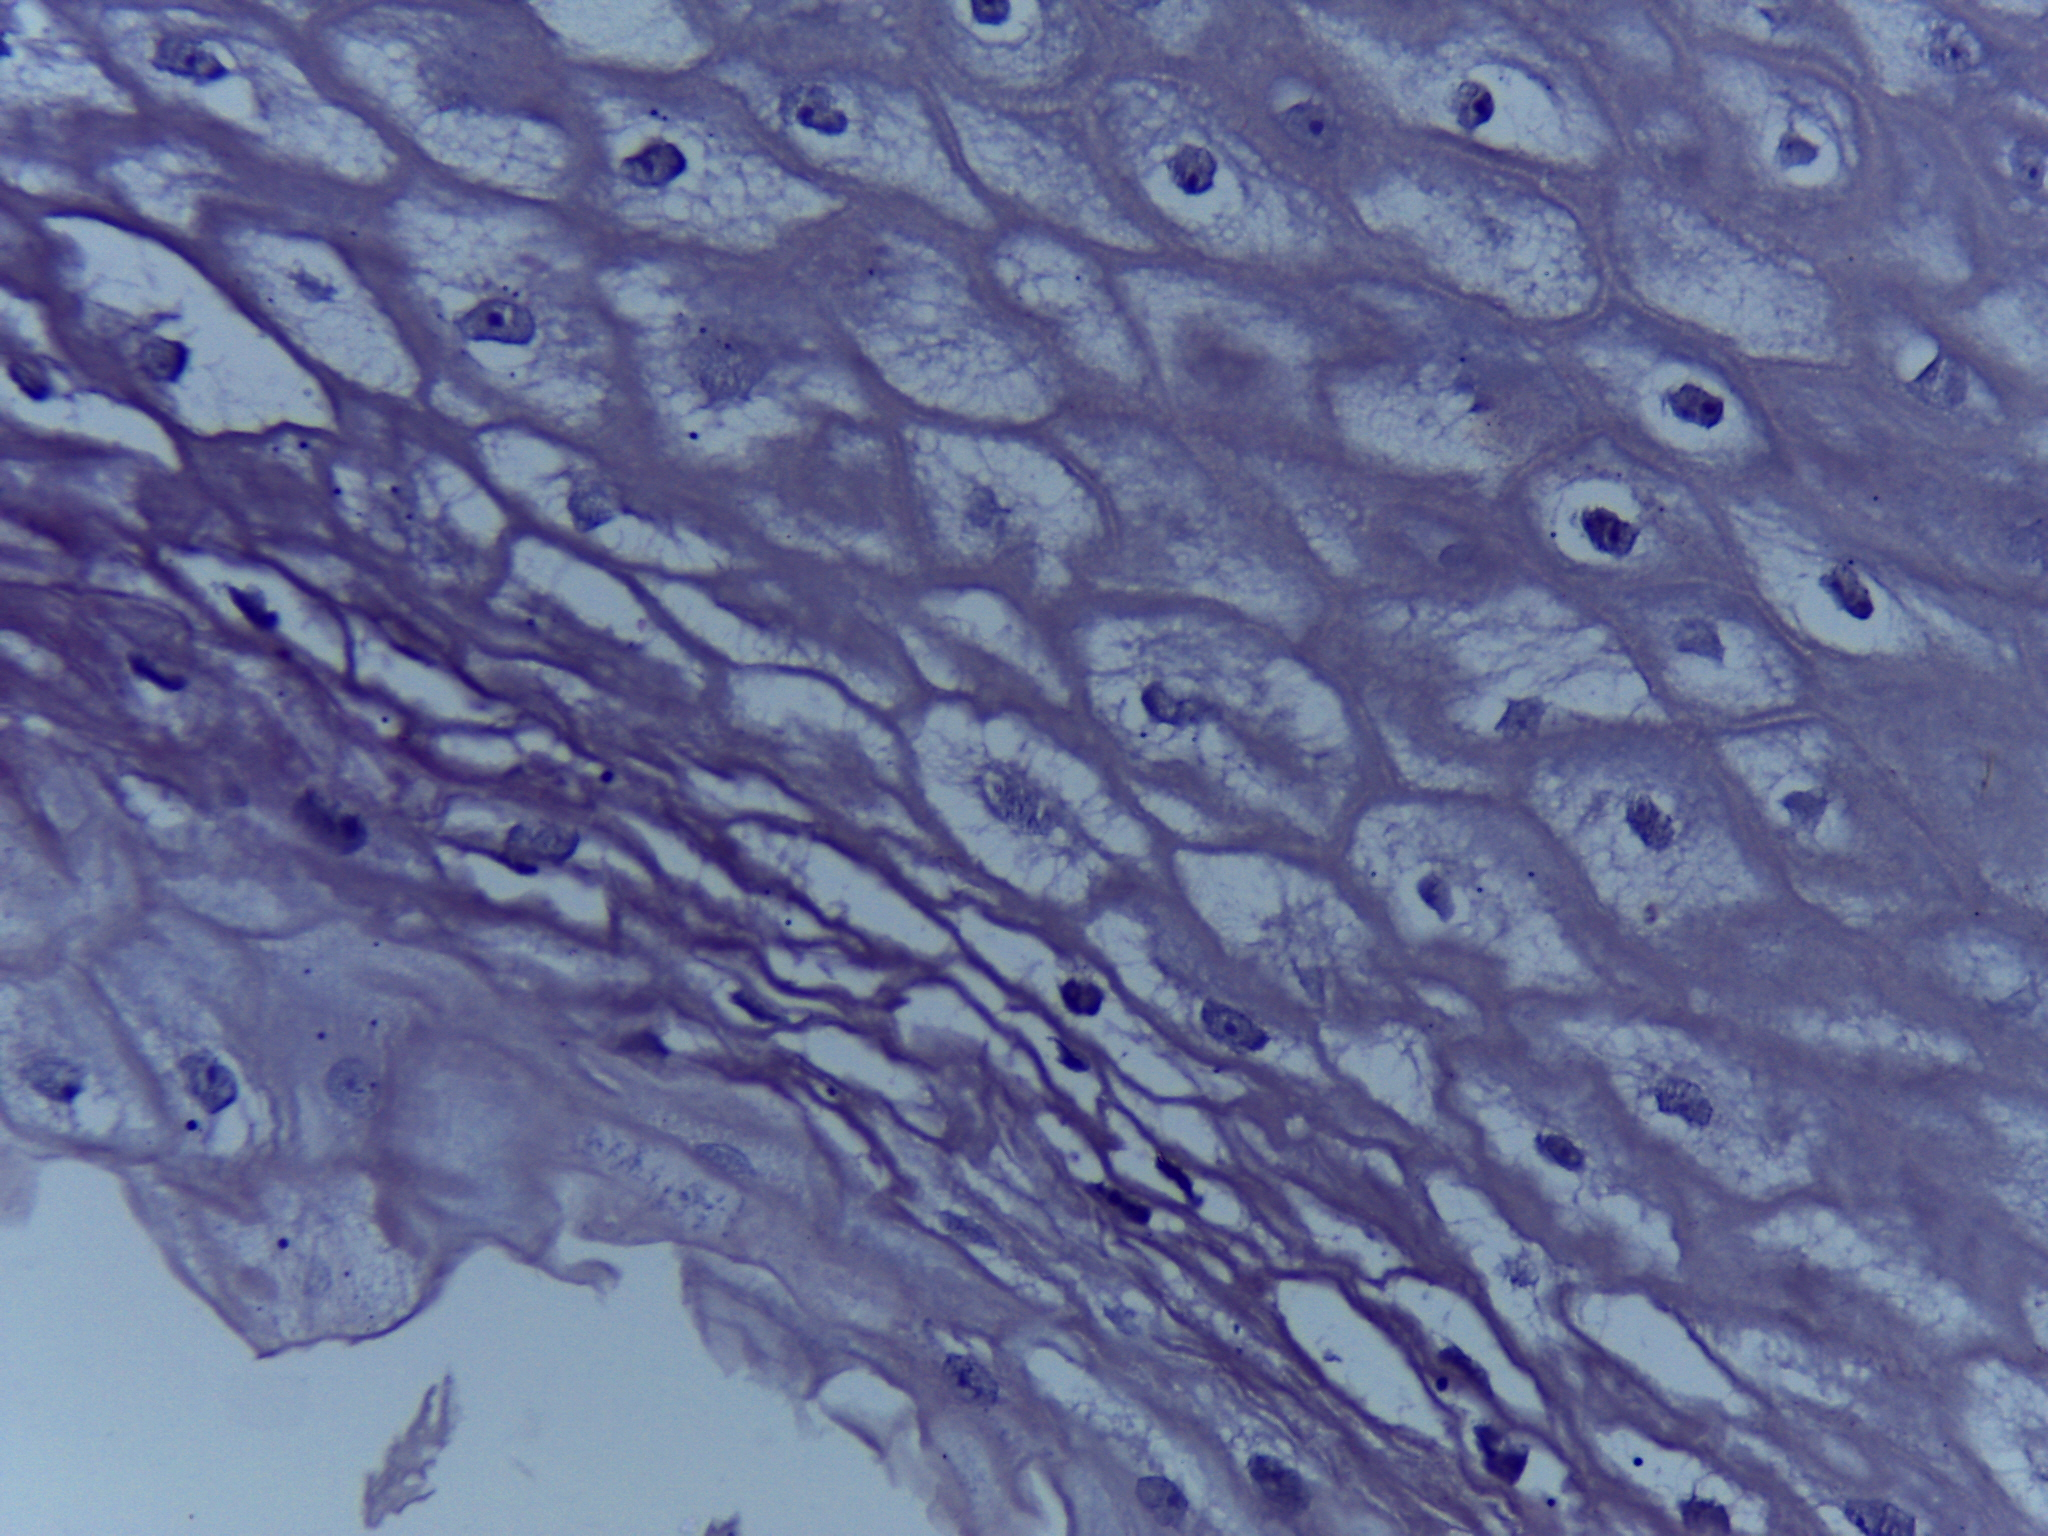
Diagnosis: Normal